Question: I am trying to build a common chat interface with chat-"bubbles" that fills up from the bottom. I am new to Java and can't figure out which Layout Manager to use. I have tried using the BoxLayout and some Glue at the top to push down the inner JPanels, but that forces me to set a "setMaximumSize" on them, which prevents the resizing based on the text inside the "bubbles".

You can see the expected result above. Each bubble-row is a JPanel. They are all aligned bottom. The bubbles should be allowed to expand withe the text-content up to a certain MAX, then it should word-wrap. The userimage should always be aligned top, even if the bubble becomes multi-row. The timestamp however, should be "middle" aligned to the bubble.
Any help would be appreciated. I assume I should use some other Layout Manager, like MigLayout instead of BoxLayout?
UPDATE 1:
This seems to be working:
'''
import java.awt.Dimension;
import javax.swing.JFrame;
import javax.swing.UIManager;
import javax.swing.JPanel;
import javax.swing.BoxLayout;
import java.awt.BorderLayout;
import java.awt.Color;
import java.awt.Panel;
import com.jgoodies.forms.builder.PanelBuilder;
import com.jgoodies.forms.layout.CellConstraints;
import com.jgoodies.forms.layout.FormLayout;
import com.jgoodies.forms.layout.ColumnSpec;
import com.jgoodies.forms.layout.RowSpec;
public class FormTest extends JFrame {
public static void main(String[] args) {
new FormTest();
}
@SuppressWarnings("deprecation")
public FormTest() {
this.setDefaultCloseOperation(JFrame.EXIT_ON_CLOSE);
this.setTitle("Test");
this.setSize(1000, 500);
this.setMinimumSize(new Dimension(700, 300));
this.setLocationRelativeTo(null);
//Bubble panel
JPanel bubble = new JPanel();
bubble.setBackground(Color.RED);
bubble.setLayout(new BoxLayout(bubble, BoxLayout.X_AXIS));
//Container panel
JPanel container = new JPanel();
container.setBackground(Color.CYAN);
FormLayout layout = new FormLayout("fill:default:grow", "fill:default:grow");
PanelBuilder builder = new PanelBuilder(layout);
CellConstraints cc = new CellConstraints();
layout.appendRow(new RowSpec("pref"));
builder.add(bubble, cc.xy(1, layout.getRowCount()));
container.setLayout(layout);
//Add container panel to window
getContentPane().add(builder.getPanel(), BorderLayout.CENTER);
JLabel lblAaaa = new JLabel("<html>Lorem Ipsum is simply dummy text of the printing and typesetting industry. Lorem Ipsum has been the industry's standard dummy text ever since the 1500s, when an unknown printer took a galley of type and scrambled it to make a type specimen book. It has survived not only five centuries, but also the leap into electronic typesetting, remaining essentially unchanged. It was popularised in the 1960s with the release of Letraset sheets containing Lorem Ipsum passages, and more recently with desktop publishing software like Aldus PageMaker including versions of Lorem Ipsum.</html>");
bubble.add(lblAaaa);
//Create the window
this.setVisible(true);
}
}
'''
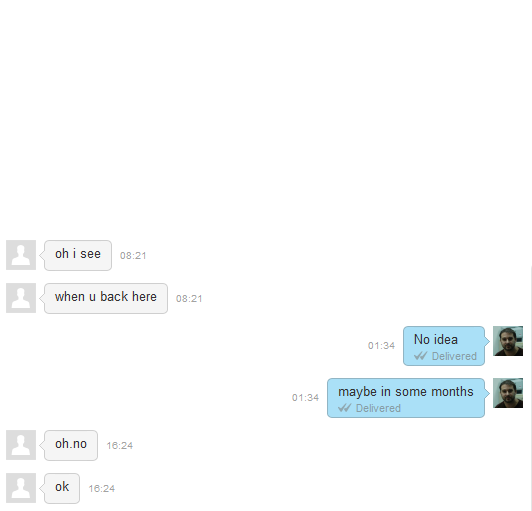
Answer: if you are using Swing you can try to use form-layout from jgoodies for this.
Have a look here: <URL>
First define your spacer ("fill:default:grow") and then dynamically add your panels to the bottom
You can define your layout like this:
'''
FormLayout layout = new FormLayout("file:default:grow","fill:default:grow");
PanelBuilder builder = new PanelBuilder(layout);
CellConstraints cc = new CellConstraints();
layout.appendRow(new RowSpec("pref"));
buiulder.add(new Panel(), cc.xy(1,layout.getRowCount()));
'''
I used this method already in demo application which had a chat included.